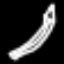
Label: pencil